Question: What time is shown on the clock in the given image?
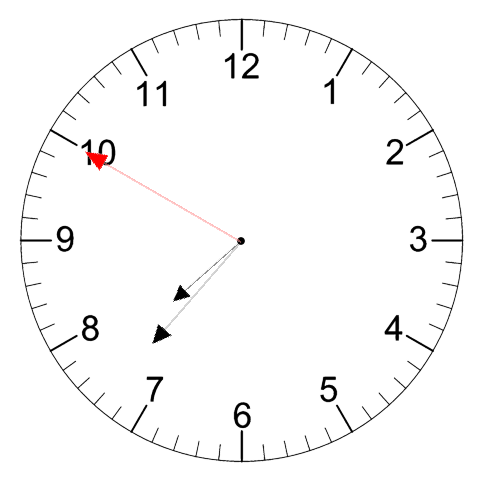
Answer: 07:36:50